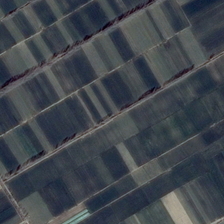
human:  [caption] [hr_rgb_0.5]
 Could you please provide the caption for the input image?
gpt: many piece of dark green farmlands are orderly together .

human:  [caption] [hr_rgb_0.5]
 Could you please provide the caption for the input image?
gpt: many piece of dark green farmlands are orderly together .

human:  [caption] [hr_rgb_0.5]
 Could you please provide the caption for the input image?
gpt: many piece of dark green farmlands are orderly together .

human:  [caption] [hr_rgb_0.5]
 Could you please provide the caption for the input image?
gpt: many piece of dark green farmlands are orderly together .

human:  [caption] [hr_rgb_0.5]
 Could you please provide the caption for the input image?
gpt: many piece of dark green farmlands are orderly together .